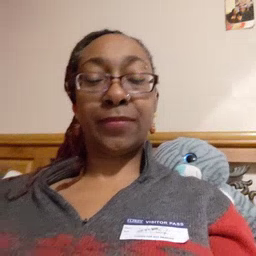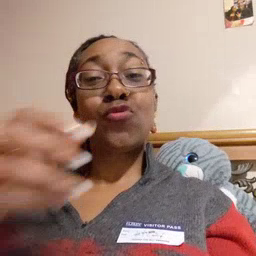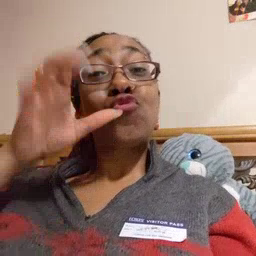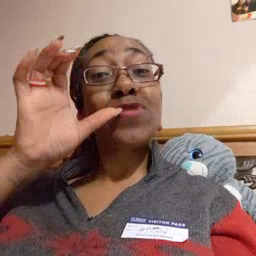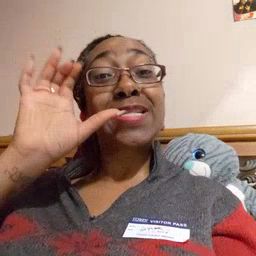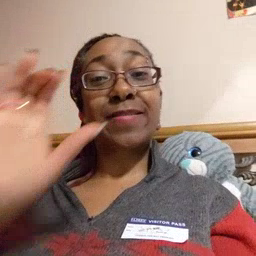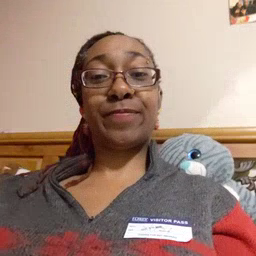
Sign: drink